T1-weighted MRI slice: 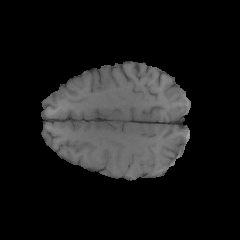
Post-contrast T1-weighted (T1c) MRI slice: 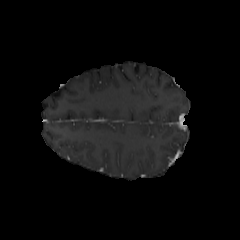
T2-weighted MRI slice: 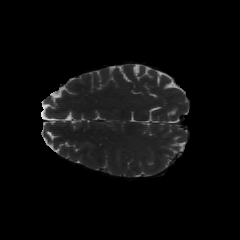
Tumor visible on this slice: no